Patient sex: F
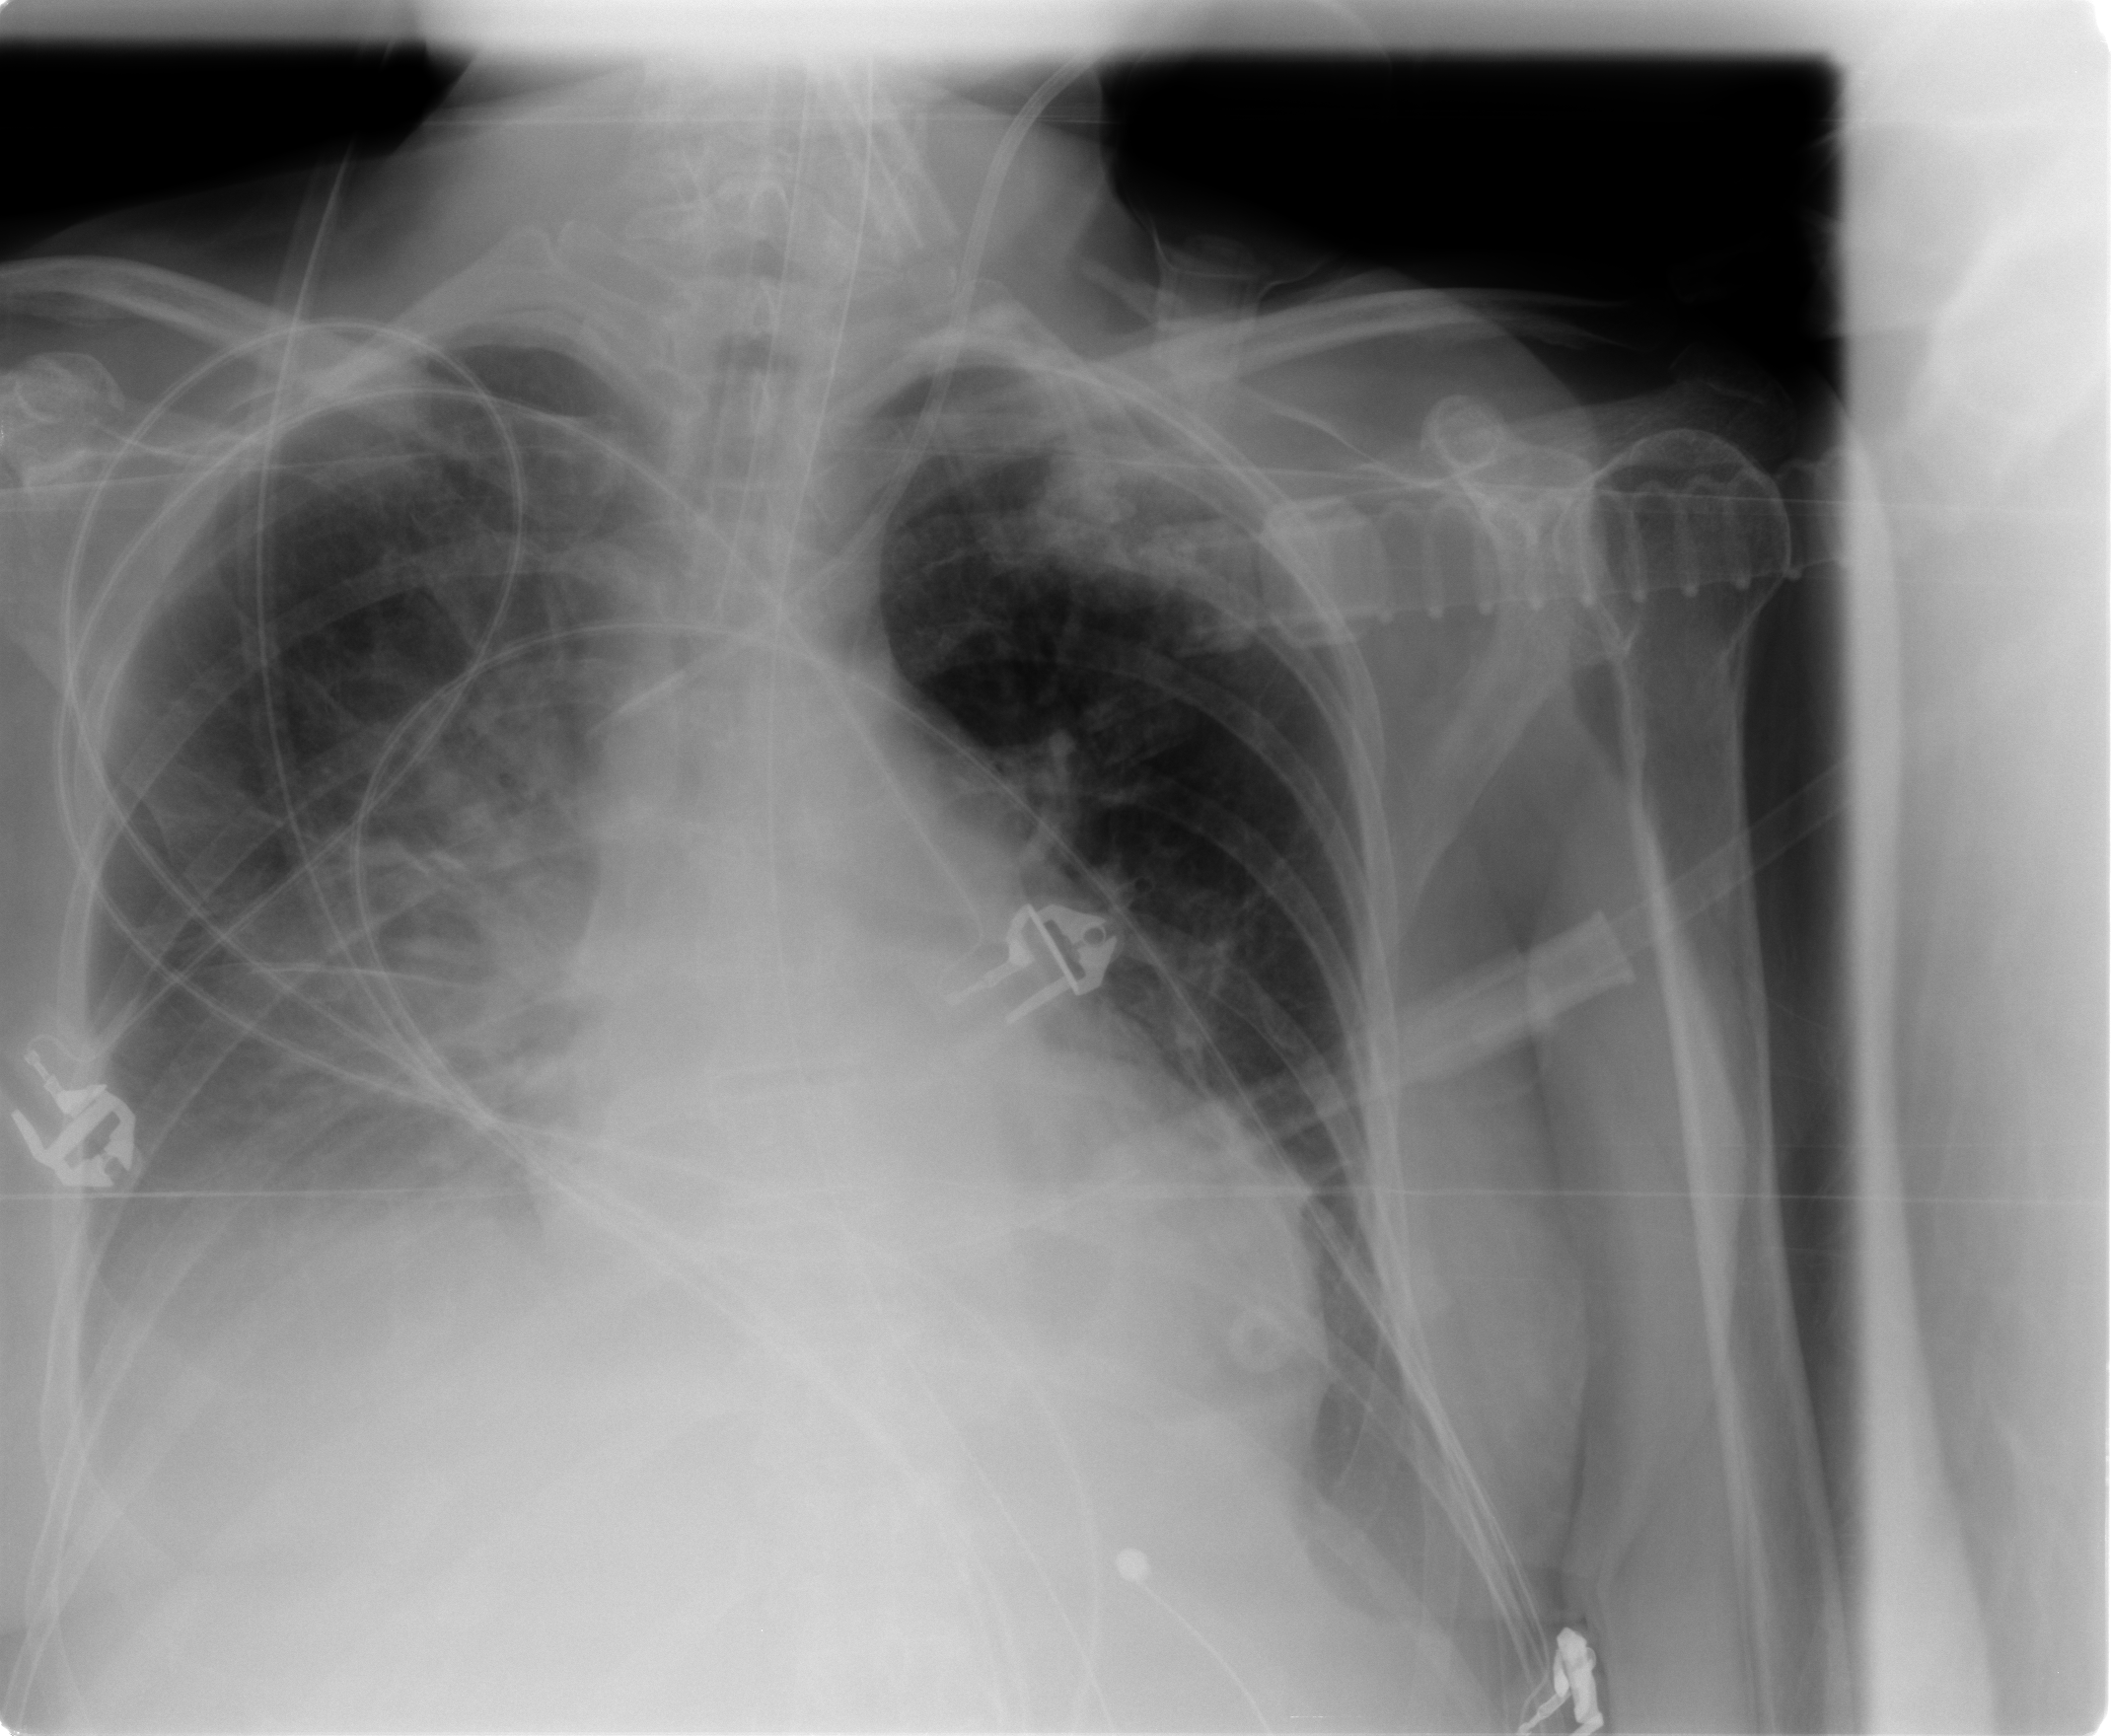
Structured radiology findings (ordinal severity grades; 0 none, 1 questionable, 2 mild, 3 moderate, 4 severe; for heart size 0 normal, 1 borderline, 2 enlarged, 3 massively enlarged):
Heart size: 2
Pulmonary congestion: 3
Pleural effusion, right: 3
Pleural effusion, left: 1
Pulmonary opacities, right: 3
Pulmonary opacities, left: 2
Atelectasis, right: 3
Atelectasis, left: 2